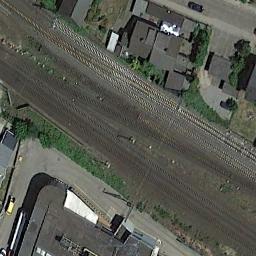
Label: railway